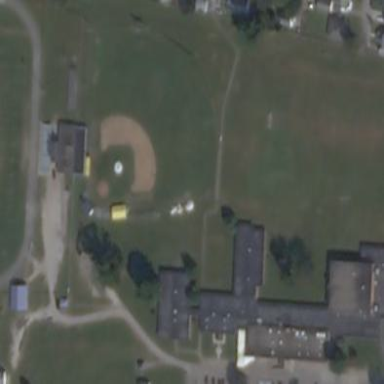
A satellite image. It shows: School.